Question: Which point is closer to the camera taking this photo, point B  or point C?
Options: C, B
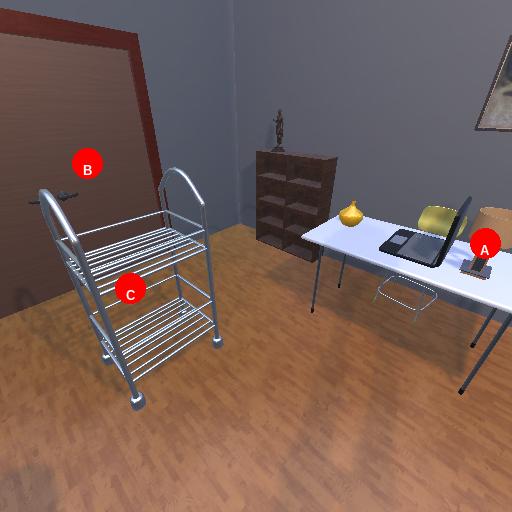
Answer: C